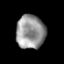
Tissue: prostate
Cell type: T cells
Senescence score: 0.3498
Nuclear area (px): 951
Mean DAPI intensity: 150.313